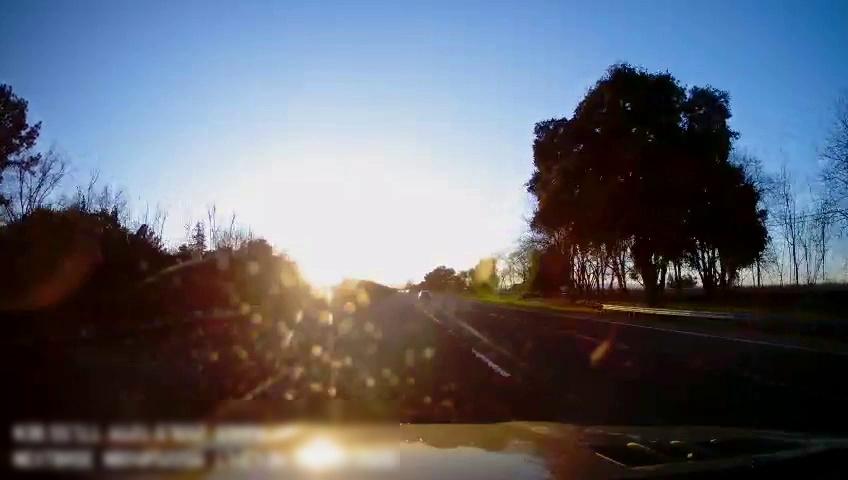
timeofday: Day
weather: Sunny
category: Drivable Space
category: Vehicles | Car
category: Lanes | Alternate Lane
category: Lanes | Current Lane
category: Lanes | Current Lane
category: Lanes | Alternate Lane